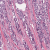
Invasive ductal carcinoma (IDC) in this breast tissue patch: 1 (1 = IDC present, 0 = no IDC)